Question: i got a problem with my php script.
I can't figure out how to print the values of my last query inside the same div with a while cycle, without repeat the div! Here's the code.
'''
$query_serie = "SELECT nome_serie FROM serie";
$result_serie = mysql_query($query_serie);
while ($row_serie = mysql_fetch_array($result_serie)) {
echo '<h4 class="intestazione_catalogo"><span>serie:</span> '.$row_serie['nome_serie'].'</h4>';
$query_finitura = "SELECT nome_finitura FROM finitura JOIN serie ON finitura.id_serie = serie.id_serie WHERE nome_serie = '" .$row_serie['nome_serie']. "'";
$result_finitura = mysql_query($query_finitura);
while ($row_finitura = mysql_fetch_array($result_finitura)) {
echo '<div class="finitura_catalogo">'.$row_finitura['nome_finitura'].'</div>';
$query_codice = "SELECT codice FROM codice JOIN finitura ON codice.id_finitura = finitura.id_finitura LEFT JOIN serie ON finitura.id_serie = serie.id_serie WHERE visibile = 'si' AND nome_finitura = '".$row_finitura['nome_finitura']."'";
$result_codice = mysql_query($query_codice);
while ($row_codice = mysql_fetch_array($result_codice)) {
echo '<div class="codice_catalogo">'.$row_codice['codice'].'</div>';
}
echo '<div class="clear"></div>';
}
}
'''
I need to ouput something like this

and following the others blocks and go on...
Any help would be appreciated!
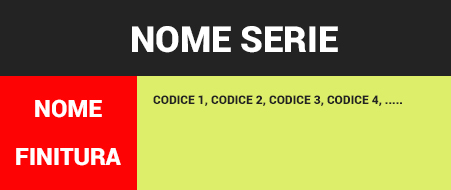
Answer: Try putting divisions outside the while loop. Something like this:
'''
<div class="codice_catalogo">
while ($row_codice = mysql_fetch_array($result_codice)) {
echo $row_codice['codice'];
}
</div>
'''
Hope it works.